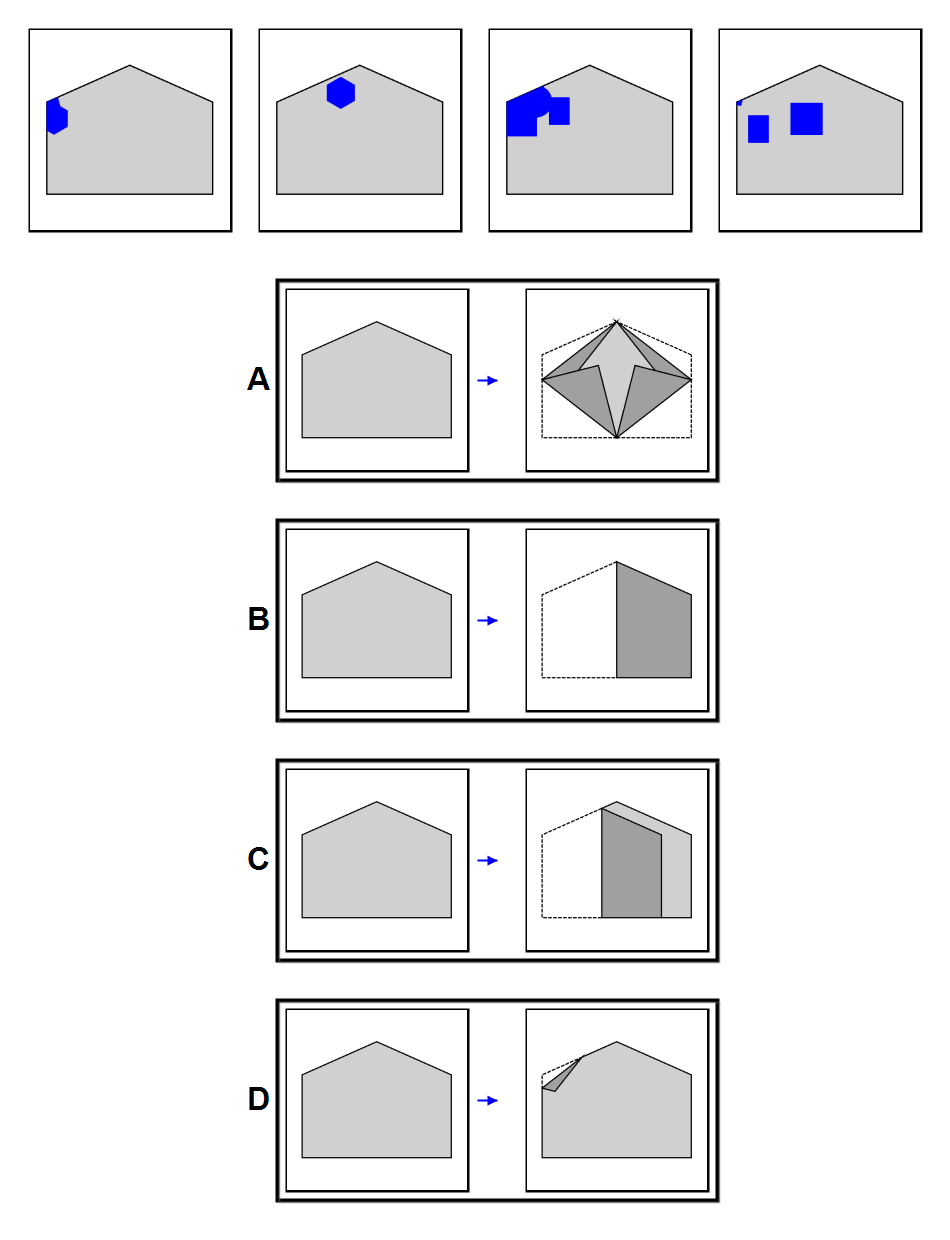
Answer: D